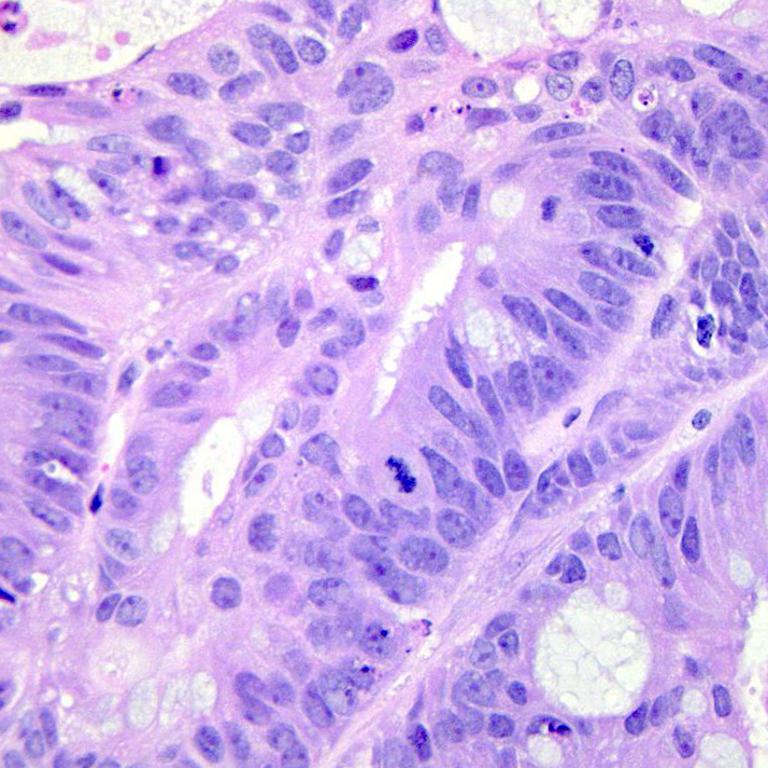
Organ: colon
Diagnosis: adenocarcinomas